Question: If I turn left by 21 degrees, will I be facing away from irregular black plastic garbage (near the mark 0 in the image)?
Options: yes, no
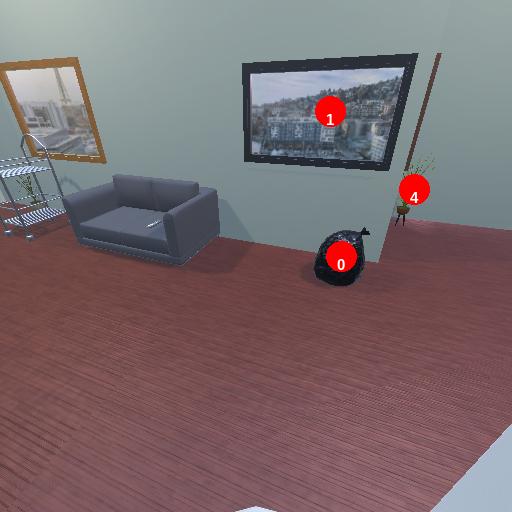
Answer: yes